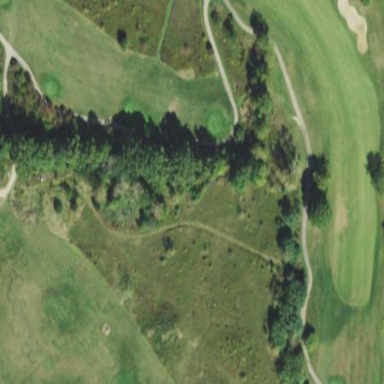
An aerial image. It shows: Golf rough area.